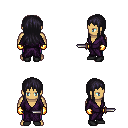
a pixel art fantasy rpg character, male body template, human, tanned skin, purple robe, magenta pants, raven unkempt hairstyle, gold gloves, black shoes, dagger, four views (front, back, left, right), 2x2 character sprite sheet, small pixel art, hard edges, no anti-aliasing